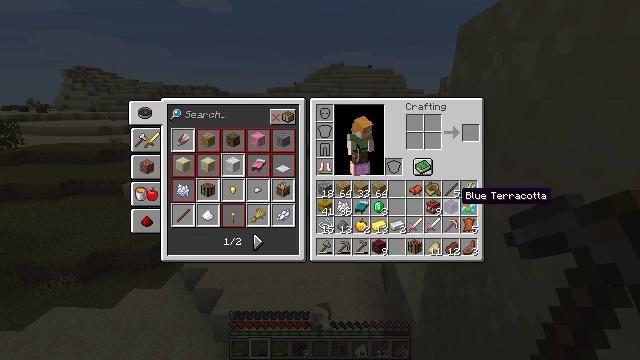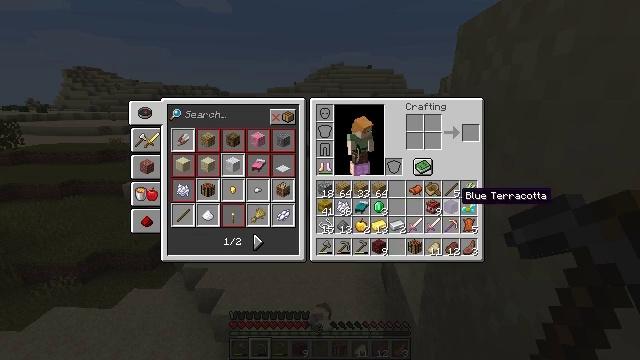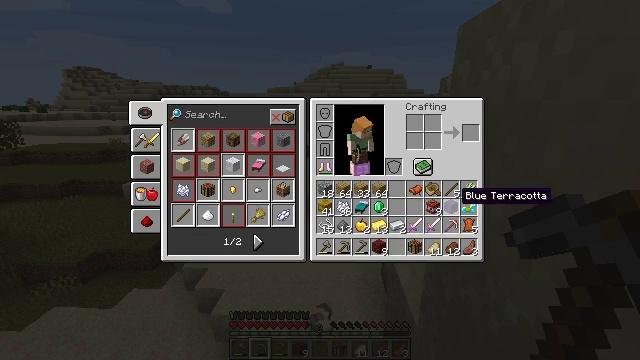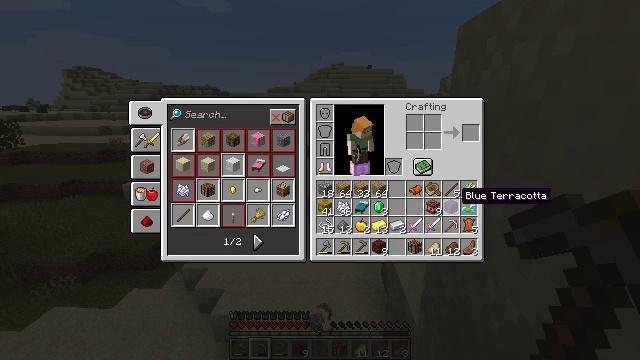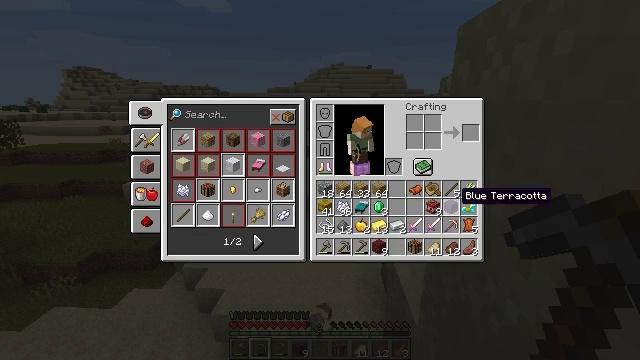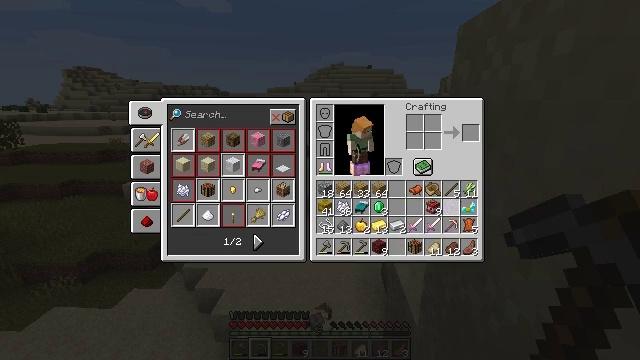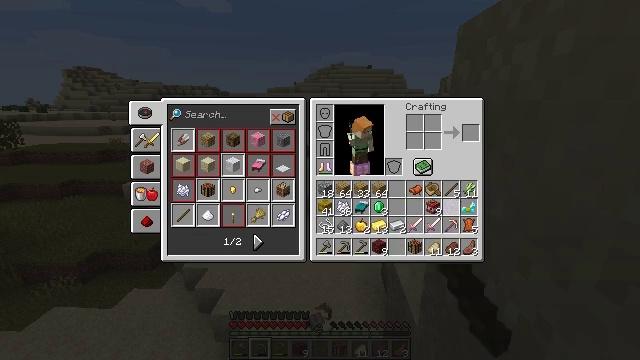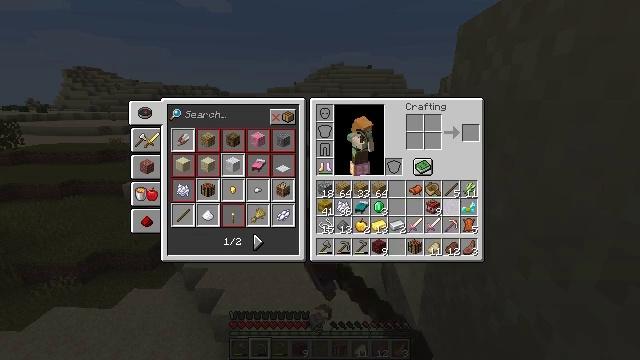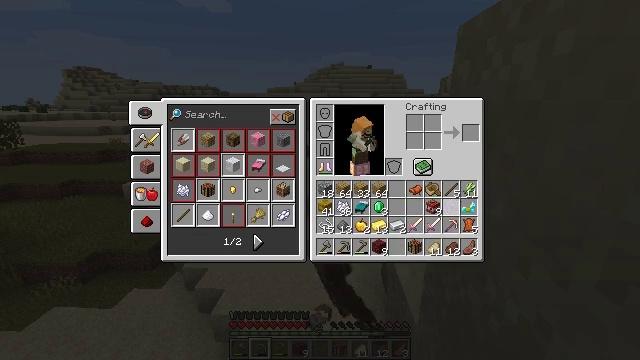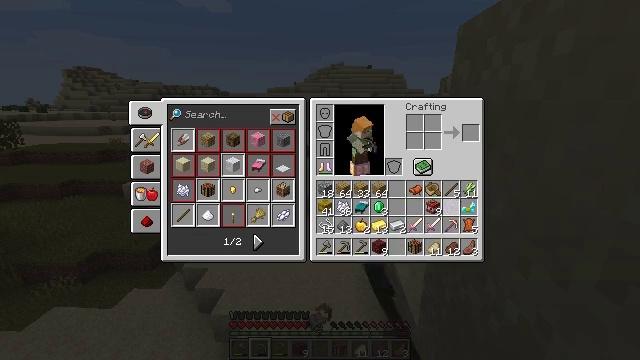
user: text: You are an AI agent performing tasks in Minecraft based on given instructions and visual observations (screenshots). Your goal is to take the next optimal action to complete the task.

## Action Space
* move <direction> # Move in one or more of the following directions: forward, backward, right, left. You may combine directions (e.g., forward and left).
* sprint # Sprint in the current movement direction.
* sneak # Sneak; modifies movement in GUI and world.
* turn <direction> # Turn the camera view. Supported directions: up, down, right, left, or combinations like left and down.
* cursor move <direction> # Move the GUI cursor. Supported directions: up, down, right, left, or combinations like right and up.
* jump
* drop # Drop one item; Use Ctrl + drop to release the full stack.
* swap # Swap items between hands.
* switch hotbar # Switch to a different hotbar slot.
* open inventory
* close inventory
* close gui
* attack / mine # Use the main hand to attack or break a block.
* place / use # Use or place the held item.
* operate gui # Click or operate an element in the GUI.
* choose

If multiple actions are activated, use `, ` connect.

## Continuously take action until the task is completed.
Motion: motion action
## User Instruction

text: Remove a blue terracotta block from the inventory.
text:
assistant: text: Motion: no_op
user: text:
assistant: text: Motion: no_op
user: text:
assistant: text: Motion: no_op
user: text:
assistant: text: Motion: no_op
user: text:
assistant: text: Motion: drop
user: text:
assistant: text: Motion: drop
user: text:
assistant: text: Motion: drop
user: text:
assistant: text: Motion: no_op
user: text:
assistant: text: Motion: no_op
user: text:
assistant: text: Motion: no_op